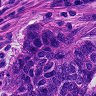
Metastatic tissue present: yes